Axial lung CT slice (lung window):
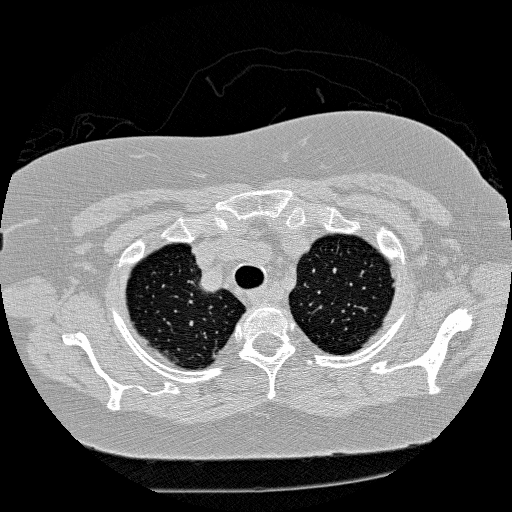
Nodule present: no